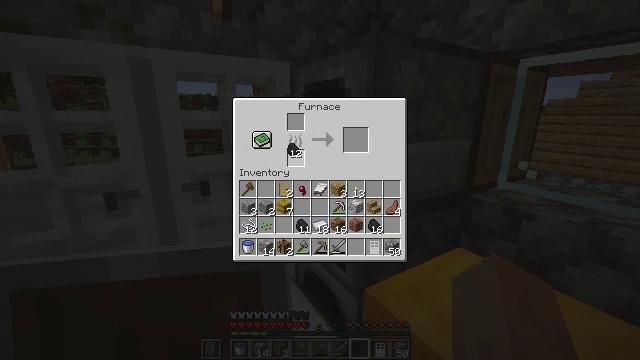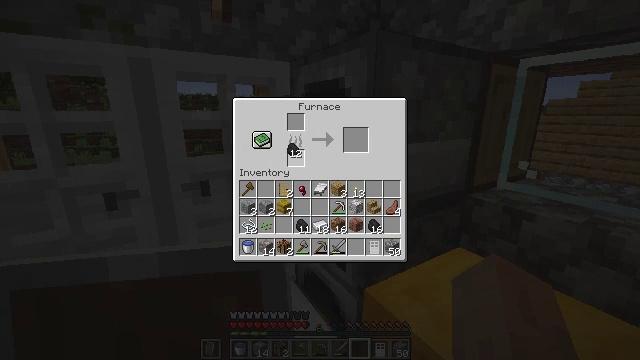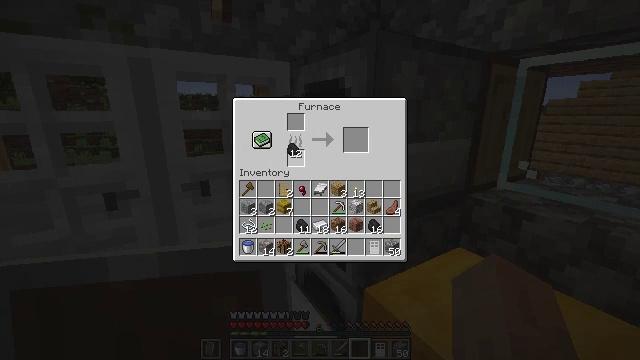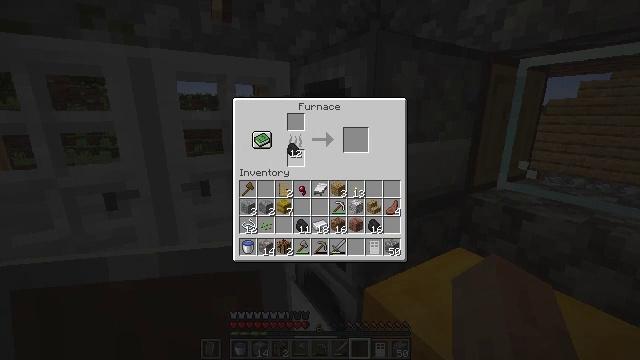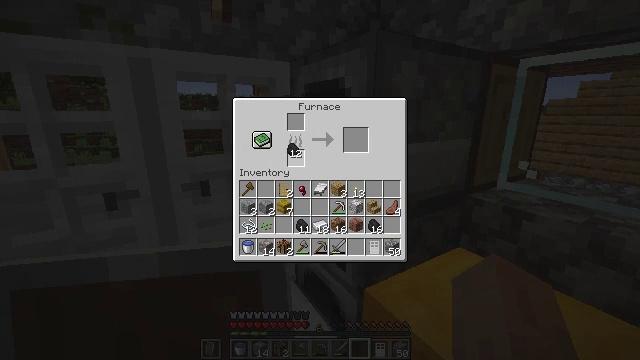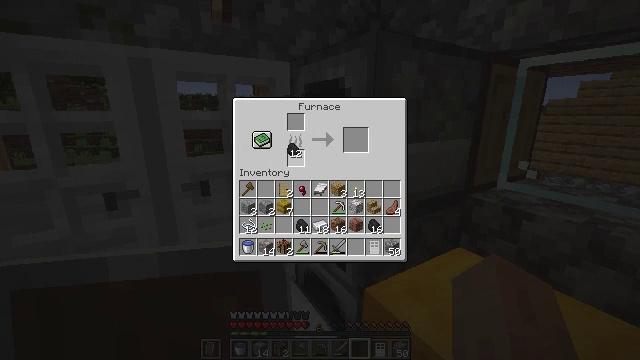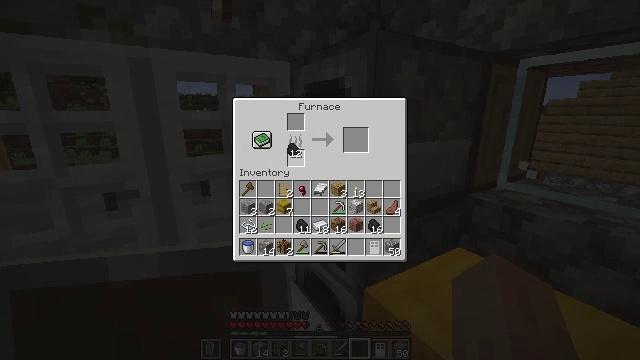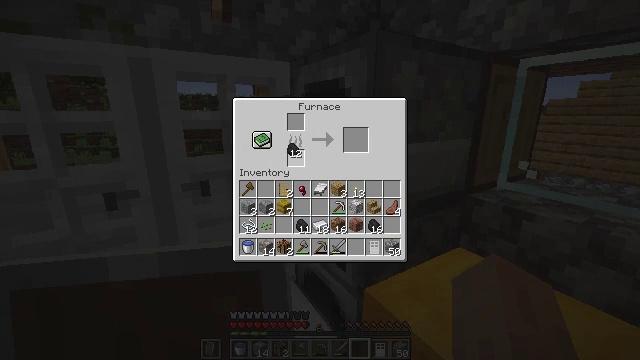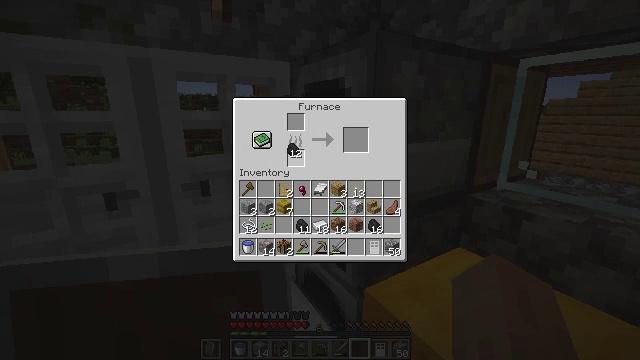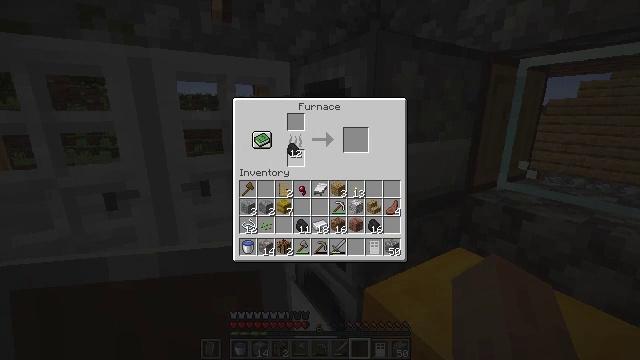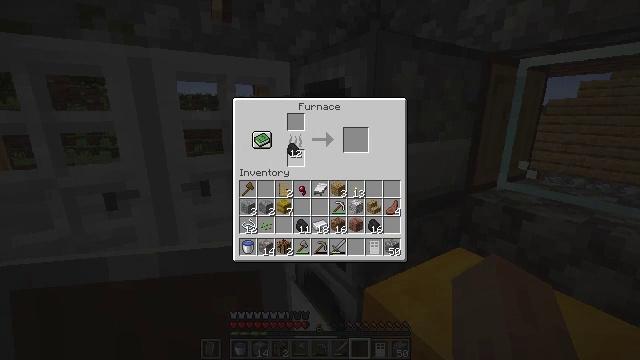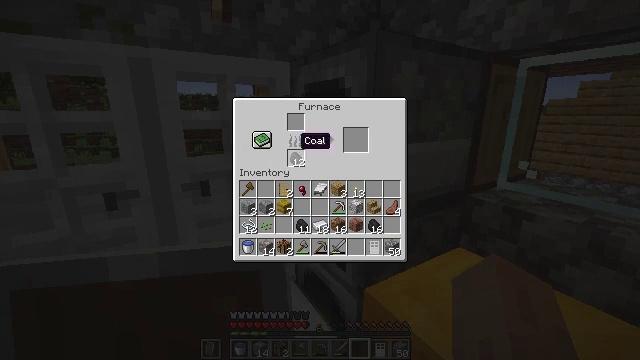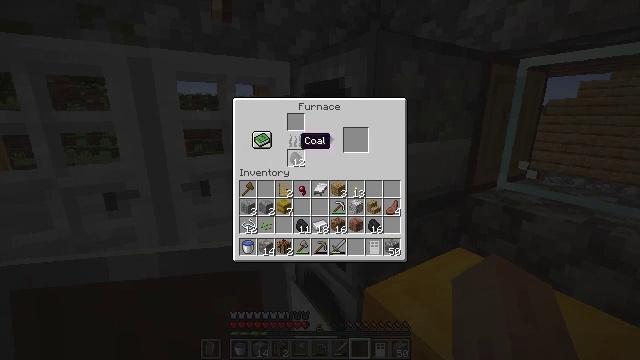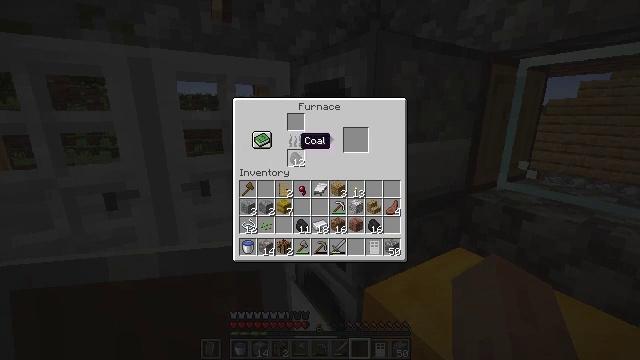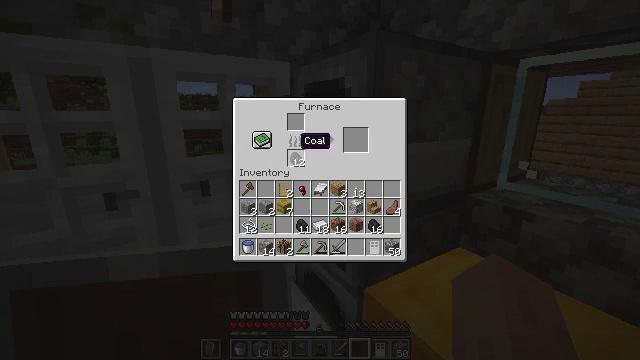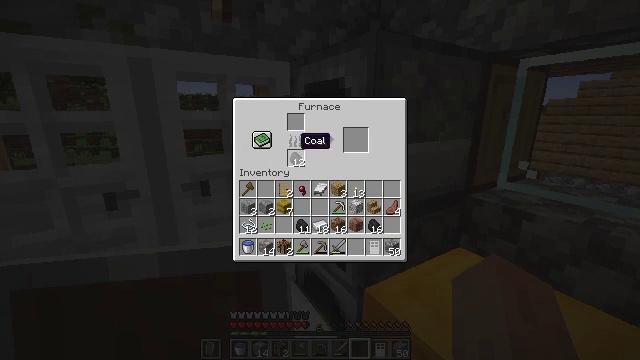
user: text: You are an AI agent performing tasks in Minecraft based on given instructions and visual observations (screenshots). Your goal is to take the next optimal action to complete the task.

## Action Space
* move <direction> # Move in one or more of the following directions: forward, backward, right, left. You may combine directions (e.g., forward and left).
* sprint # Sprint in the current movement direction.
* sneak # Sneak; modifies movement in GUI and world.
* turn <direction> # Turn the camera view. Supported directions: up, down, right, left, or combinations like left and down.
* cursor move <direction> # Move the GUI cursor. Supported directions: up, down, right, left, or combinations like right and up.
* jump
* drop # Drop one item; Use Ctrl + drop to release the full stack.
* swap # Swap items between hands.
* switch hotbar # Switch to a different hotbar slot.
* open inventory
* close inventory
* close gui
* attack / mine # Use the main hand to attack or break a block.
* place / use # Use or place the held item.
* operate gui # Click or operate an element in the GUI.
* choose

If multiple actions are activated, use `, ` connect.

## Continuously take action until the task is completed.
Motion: motion action
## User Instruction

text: Combine wooden planks and string to craft a loom.
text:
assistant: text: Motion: no_op
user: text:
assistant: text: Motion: no_op
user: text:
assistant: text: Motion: no_op
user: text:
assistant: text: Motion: no_op
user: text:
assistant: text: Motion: no_op
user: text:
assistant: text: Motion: no_op
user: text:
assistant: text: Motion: no_op
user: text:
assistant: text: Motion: attack / mine
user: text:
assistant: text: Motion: attack / mine
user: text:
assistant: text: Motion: attack / mine
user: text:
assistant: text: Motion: no_op
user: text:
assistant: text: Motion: no_op
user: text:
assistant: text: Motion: no_op
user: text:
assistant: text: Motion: no_op
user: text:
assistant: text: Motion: no_op
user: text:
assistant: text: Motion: turn down
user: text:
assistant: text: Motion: turn down
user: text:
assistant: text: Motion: turn down
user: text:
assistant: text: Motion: turn down
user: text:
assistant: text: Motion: turn down
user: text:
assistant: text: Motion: no_op
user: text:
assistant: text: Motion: no_op
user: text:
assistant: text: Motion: no_op
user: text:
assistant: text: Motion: turn left
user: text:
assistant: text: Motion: turn left
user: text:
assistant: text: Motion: no_op
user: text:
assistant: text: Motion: no_op
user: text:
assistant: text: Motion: no_op
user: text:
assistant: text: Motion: attack / mine
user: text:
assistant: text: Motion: attack / mine